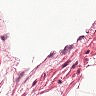
Metastatic tissue present: no